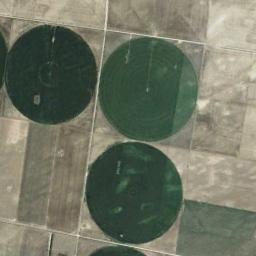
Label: circular_farmland